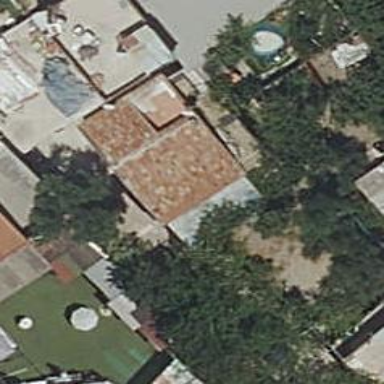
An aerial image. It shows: Detached building.